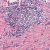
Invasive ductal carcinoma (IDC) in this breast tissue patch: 1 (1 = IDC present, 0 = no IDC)